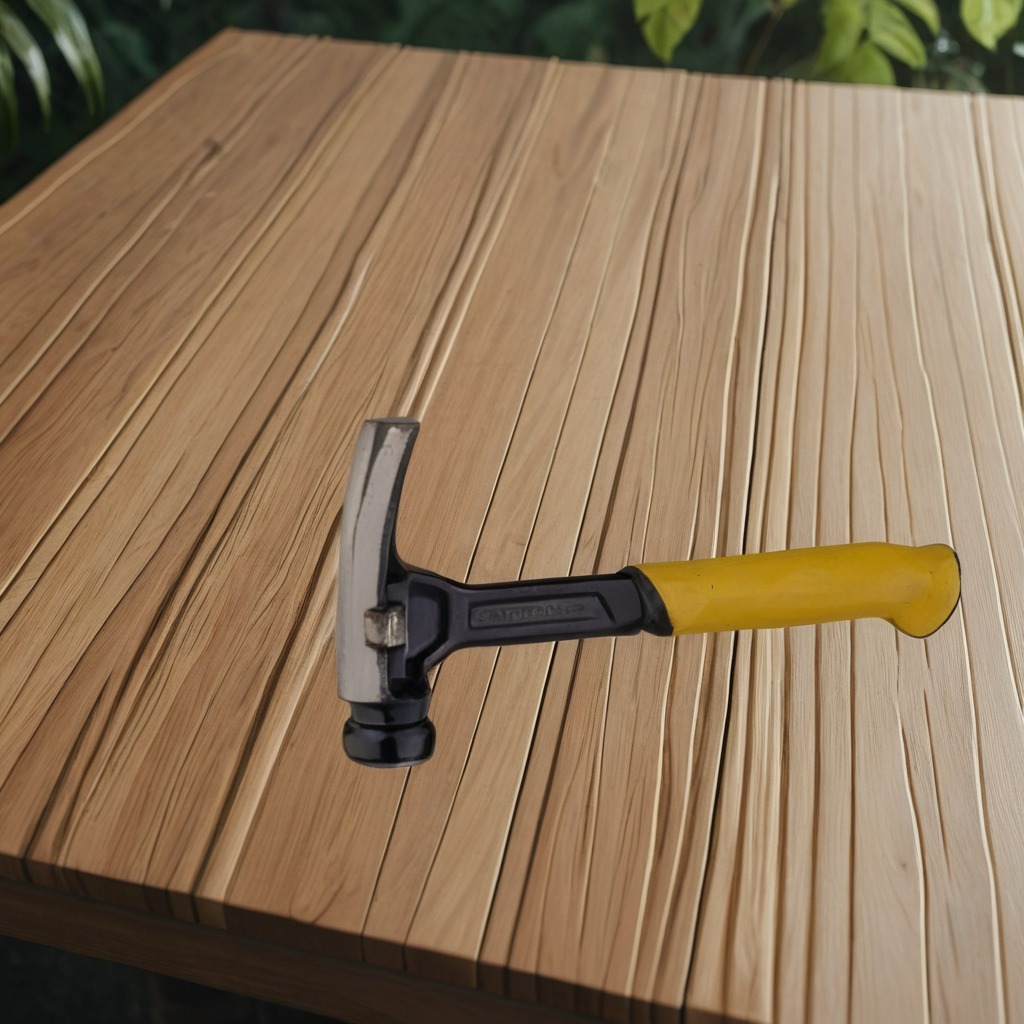
A hammer is lying on a wooden table inside a jungle field workshop tent humid ambient light worn but